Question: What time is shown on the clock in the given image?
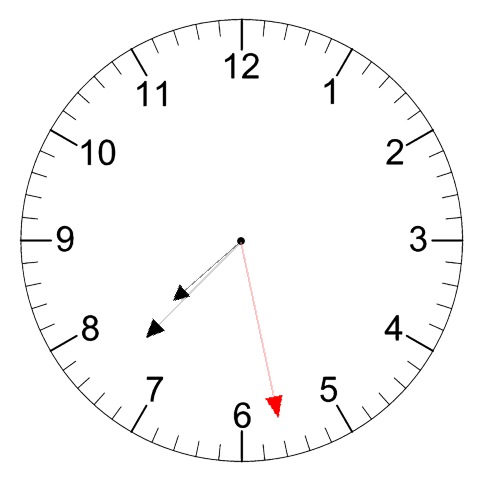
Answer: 07:37:28